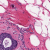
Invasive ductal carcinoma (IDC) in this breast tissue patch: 0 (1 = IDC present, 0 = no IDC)